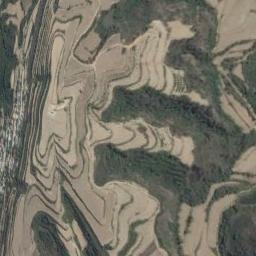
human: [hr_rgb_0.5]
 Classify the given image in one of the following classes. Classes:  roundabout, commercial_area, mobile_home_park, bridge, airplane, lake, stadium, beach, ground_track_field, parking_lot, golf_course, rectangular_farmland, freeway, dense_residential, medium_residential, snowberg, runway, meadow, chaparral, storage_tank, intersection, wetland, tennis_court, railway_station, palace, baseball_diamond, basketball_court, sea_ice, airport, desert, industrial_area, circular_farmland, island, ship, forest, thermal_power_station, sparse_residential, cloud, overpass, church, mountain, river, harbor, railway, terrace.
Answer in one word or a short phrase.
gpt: terrace